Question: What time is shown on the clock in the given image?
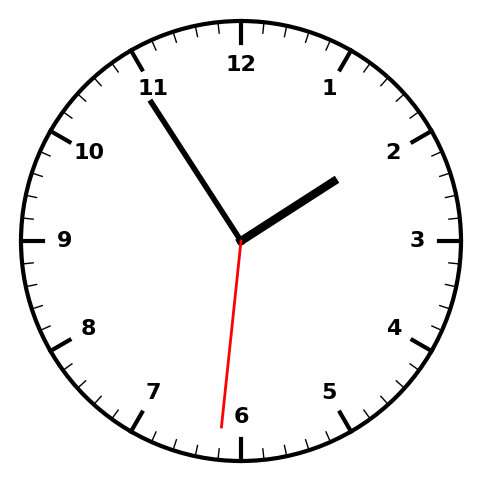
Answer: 01:54:31